Frequency: 80000
Velocity: 0,248
Power: 41,1
Pulse duration: 0,0000001
Pass count: 1
Magnification: 10
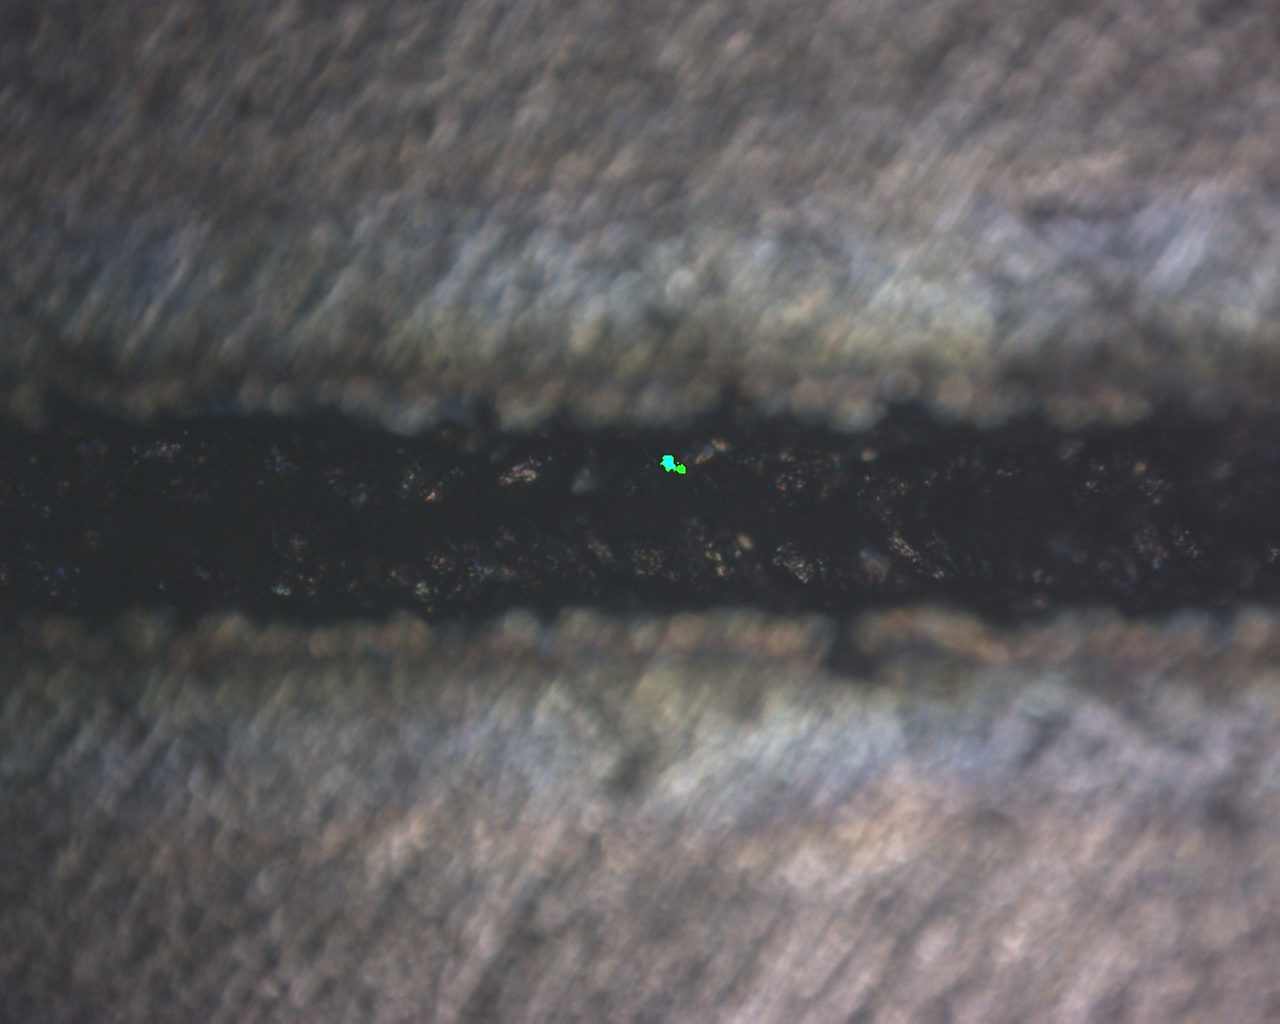
Measured width: 131.089
Other width: 93.175